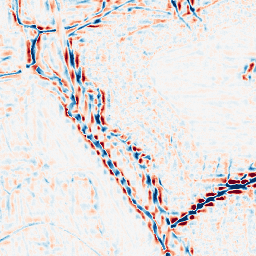
Category: wavelet
Decomposition family: wavelet_reverse_biorthogonal
Decomposition parameters: wavelet: rbio1.3
level: 3
Upsampling method: sinc_hamming
Upsampling parameters: scale: 2
kernel_size: 8
Upsampling scale: 2